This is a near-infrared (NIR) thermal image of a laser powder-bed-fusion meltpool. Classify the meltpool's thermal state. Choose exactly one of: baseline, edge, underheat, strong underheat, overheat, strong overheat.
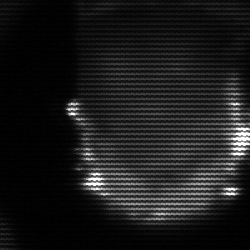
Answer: baseline